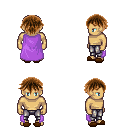
a pixel art fantasy rpg character, male body template, human, tanned skin, lavender cape, metal pants, brown short bangs hairstyle, brown slippers, four views (front, back, left, right), 2x2 character sprite sheet, small pixel art, hard edges, no anti-aliasing